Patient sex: F
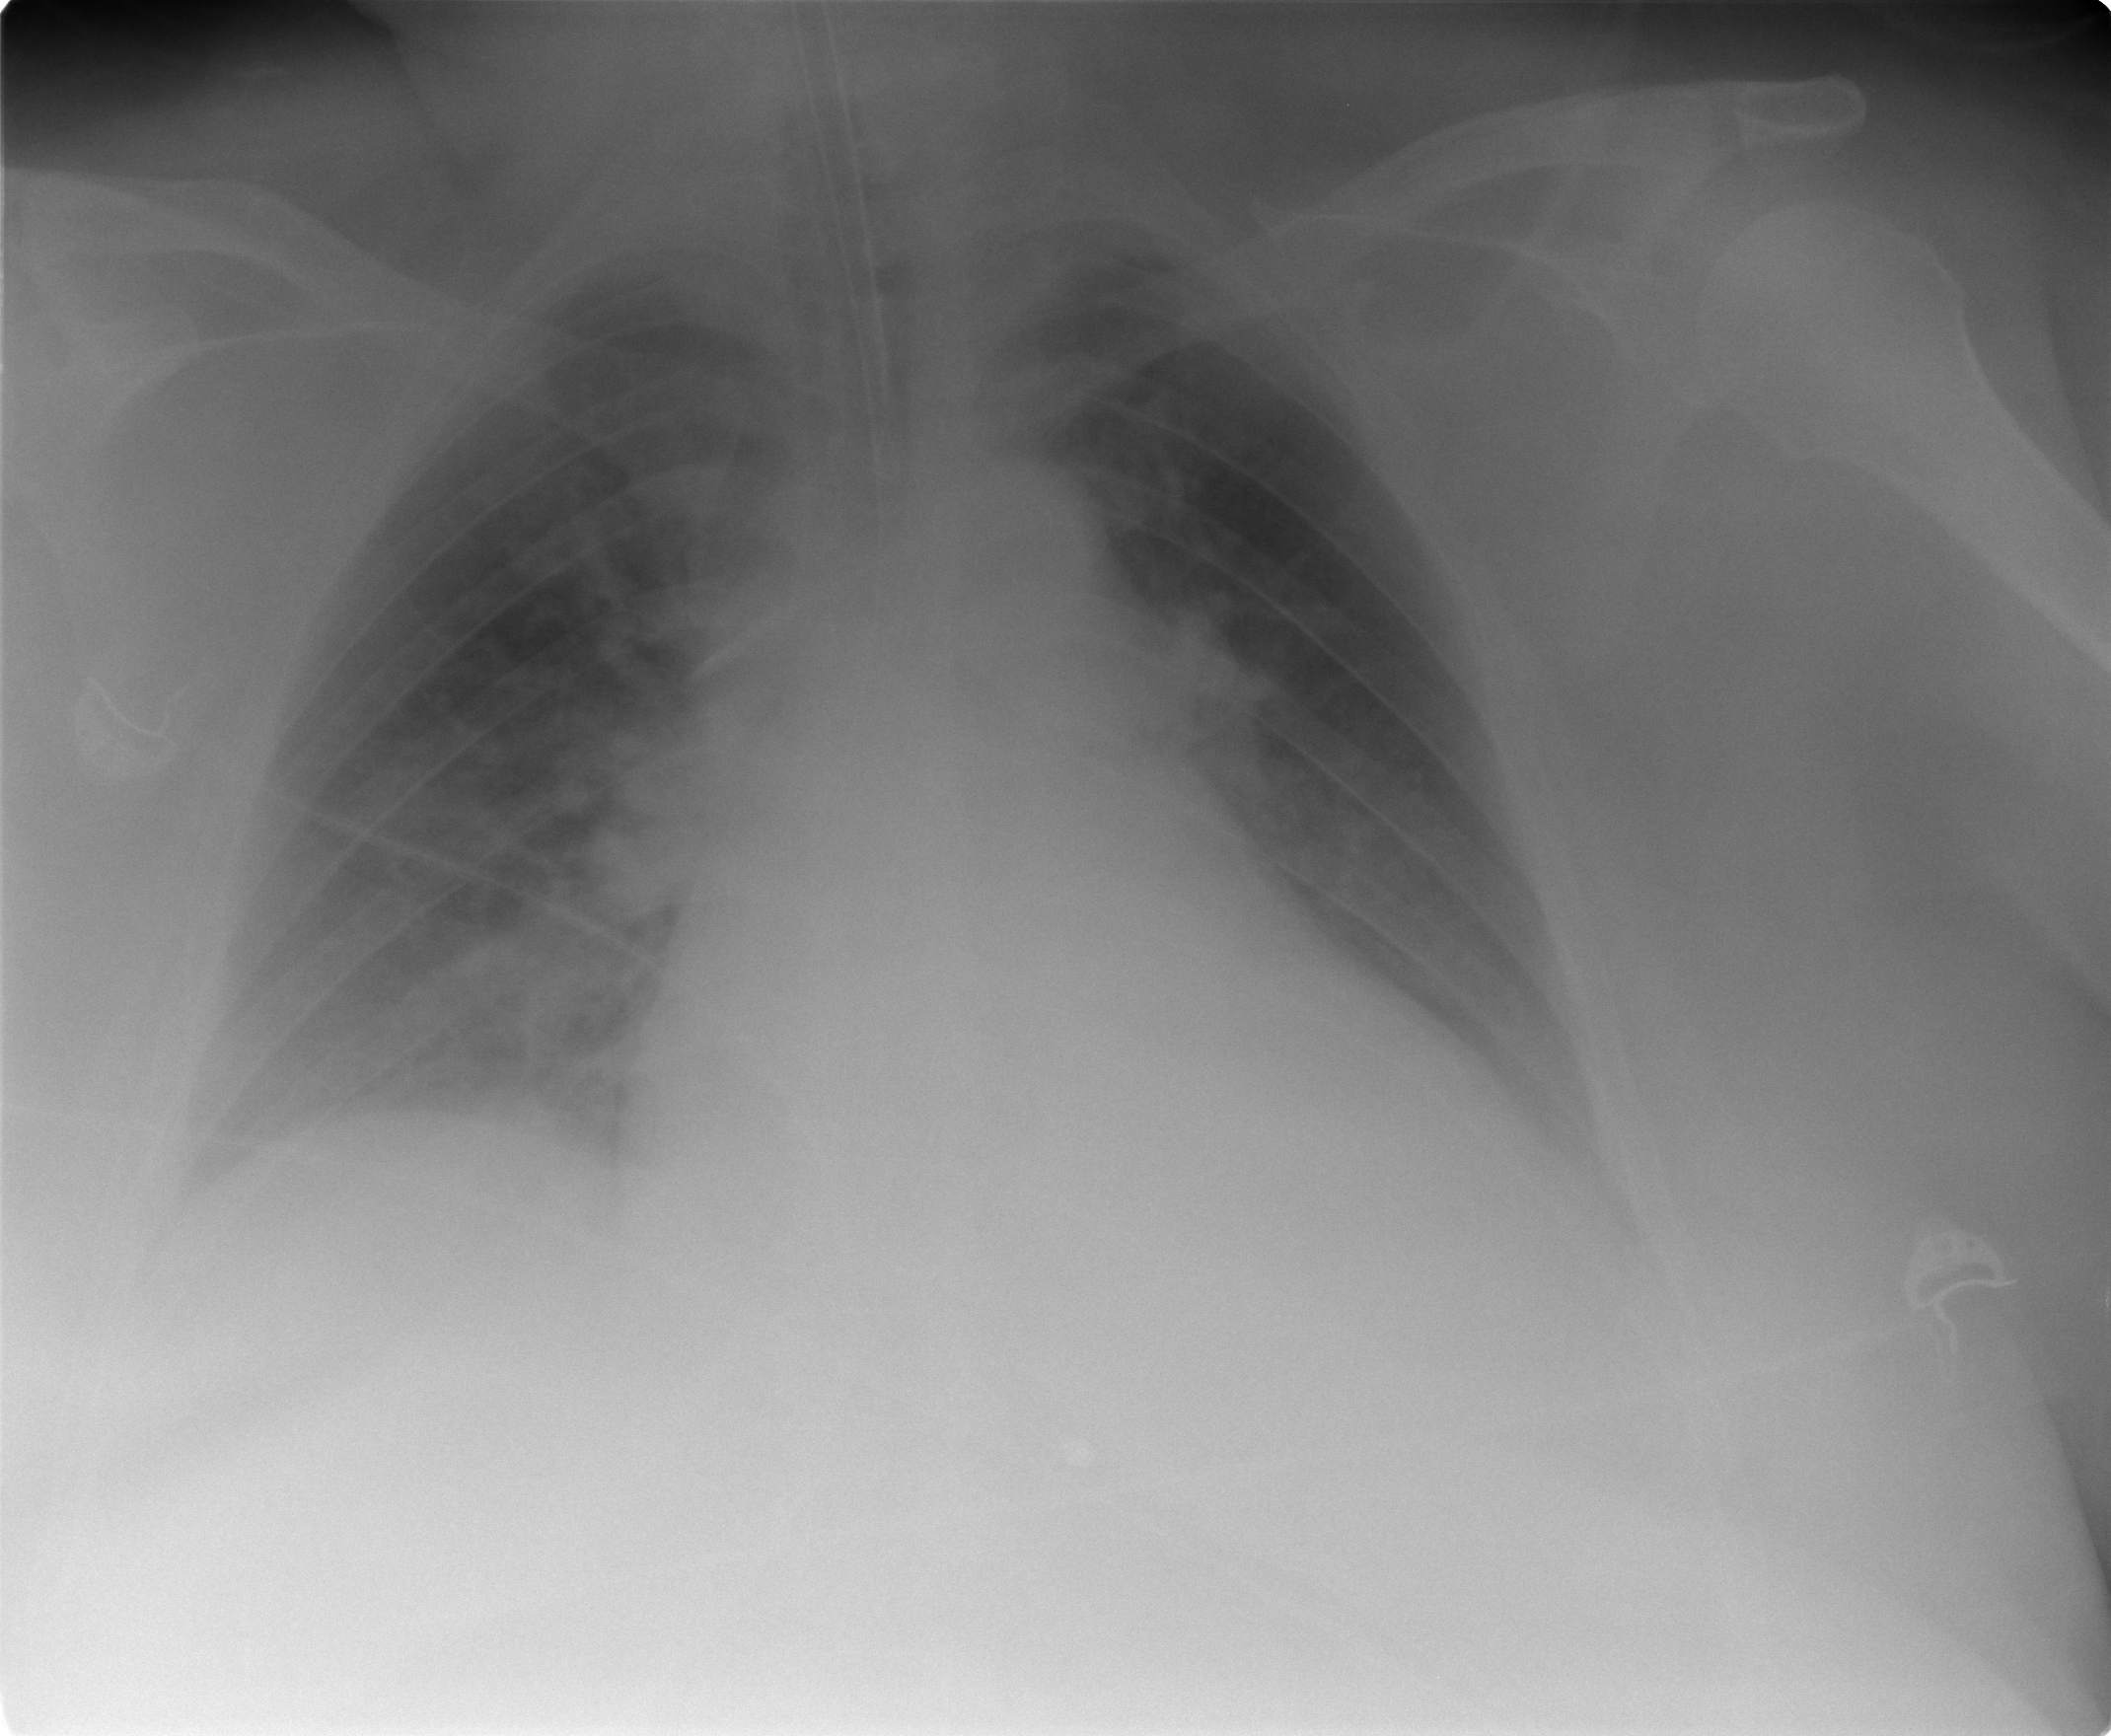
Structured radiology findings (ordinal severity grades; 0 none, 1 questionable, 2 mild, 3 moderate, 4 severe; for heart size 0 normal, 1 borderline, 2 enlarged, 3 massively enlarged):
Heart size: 3
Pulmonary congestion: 2
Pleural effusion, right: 2
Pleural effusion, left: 2
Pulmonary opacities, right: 2
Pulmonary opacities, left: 2
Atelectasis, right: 1
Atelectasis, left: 1